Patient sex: F
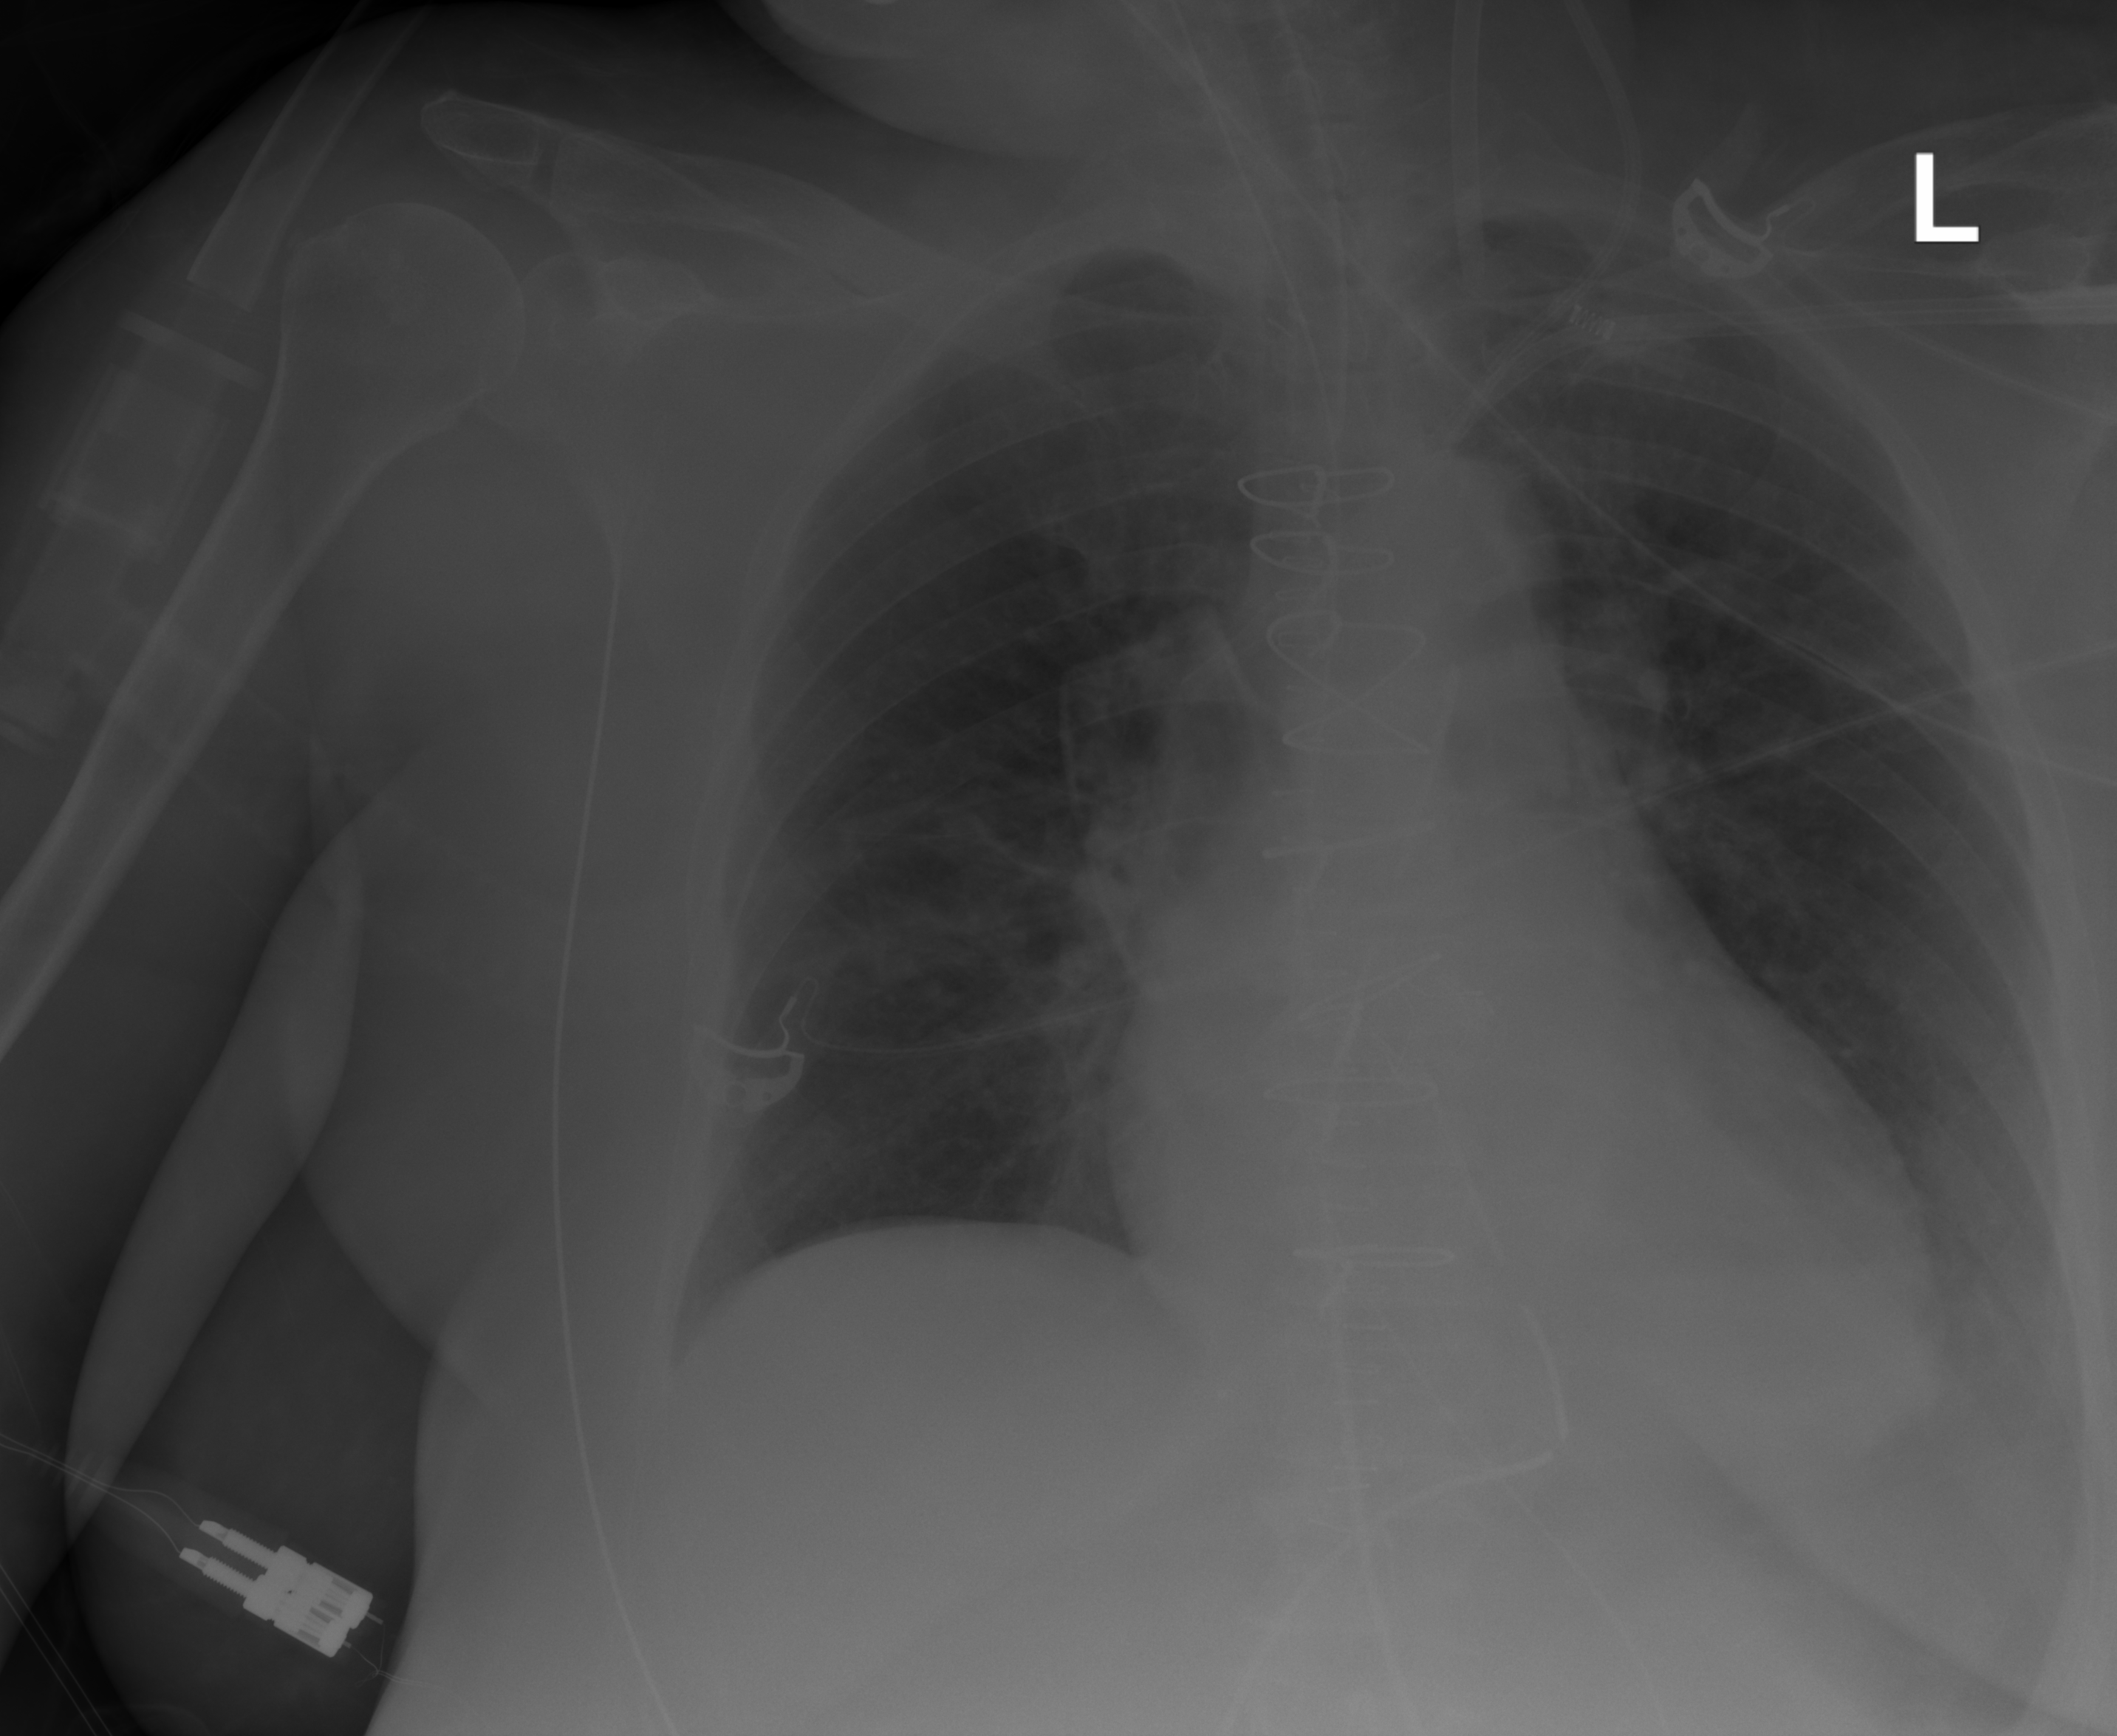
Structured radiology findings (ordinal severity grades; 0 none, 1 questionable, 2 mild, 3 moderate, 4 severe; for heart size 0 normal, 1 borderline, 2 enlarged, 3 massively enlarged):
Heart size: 2
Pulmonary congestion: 0
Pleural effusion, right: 0
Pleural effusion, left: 2
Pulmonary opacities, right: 0
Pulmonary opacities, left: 0
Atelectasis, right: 0
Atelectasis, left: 2